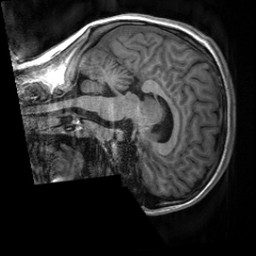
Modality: T1w
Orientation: sagittal
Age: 21
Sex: female
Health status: healthy
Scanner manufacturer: siemens
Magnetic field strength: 3 T
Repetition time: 2 s
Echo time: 0.00232 s